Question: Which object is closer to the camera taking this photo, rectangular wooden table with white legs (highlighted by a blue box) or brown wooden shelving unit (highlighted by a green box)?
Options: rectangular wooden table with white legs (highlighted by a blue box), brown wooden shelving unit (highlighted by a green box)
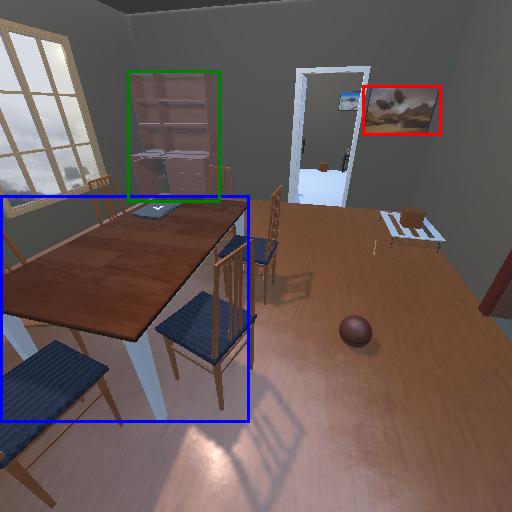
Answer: rectangular wooden table with white legs (highlighted by a blue box)